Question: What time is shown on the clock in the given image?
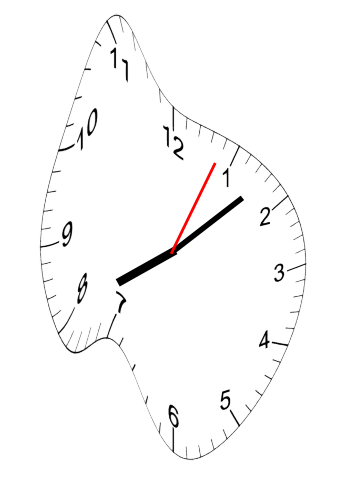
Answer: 08:08:04